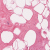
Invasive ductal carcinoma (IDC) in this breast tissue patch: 0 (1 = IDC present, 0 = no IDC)